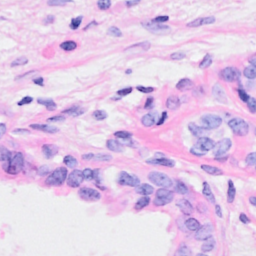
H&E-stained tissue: Breast